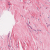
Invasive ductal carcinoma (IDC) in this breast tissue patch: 1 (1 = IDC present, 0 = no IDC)